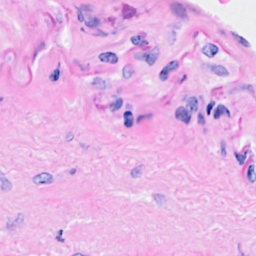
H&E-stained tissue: Breast